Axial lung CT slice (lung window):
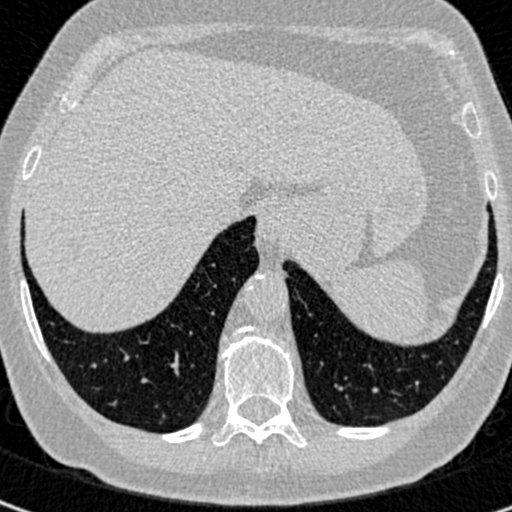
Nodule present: no